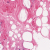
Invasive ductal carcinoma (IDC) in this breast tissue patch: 0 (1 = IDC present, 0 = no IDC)